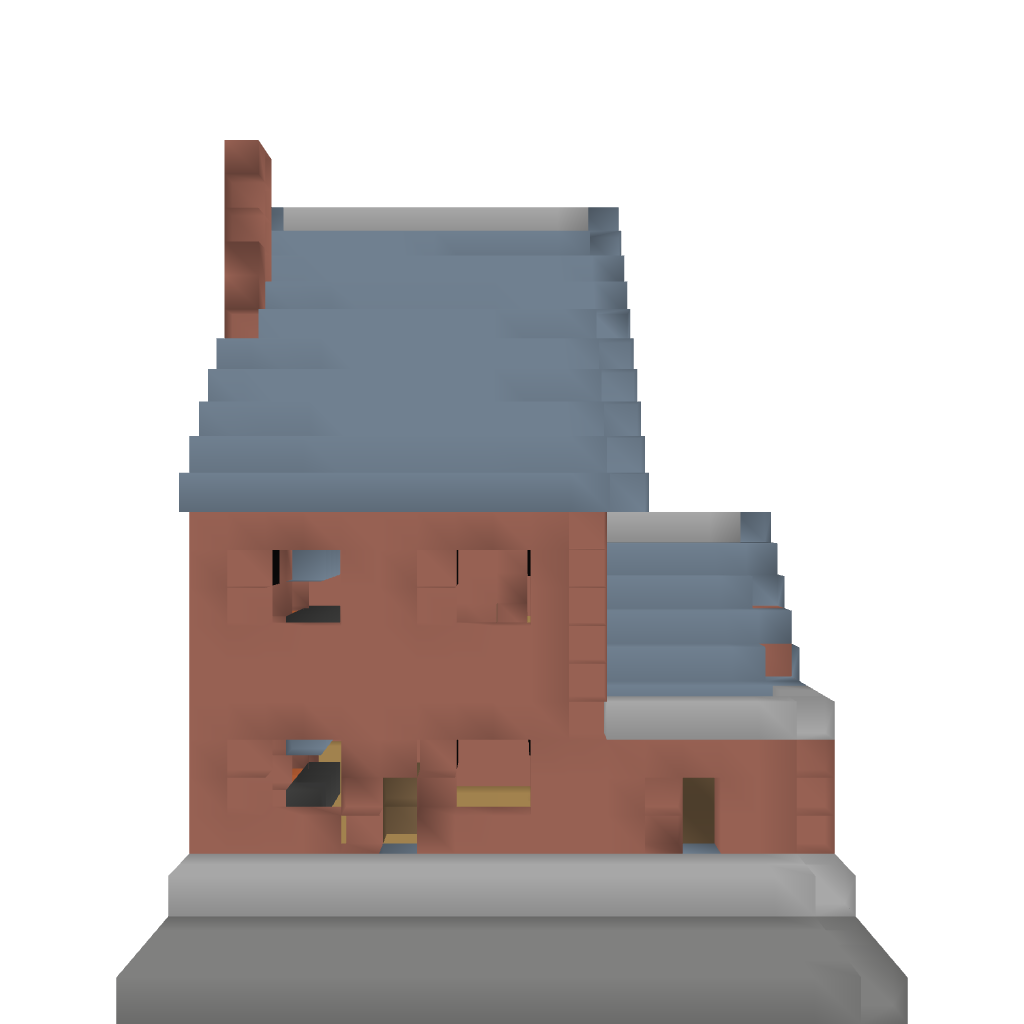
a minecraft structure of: Back To Back Terraced House 1 OF 2